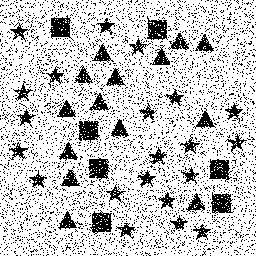
Squares: 7
Triangles: 14
Stars: 21
Total shapes: 42